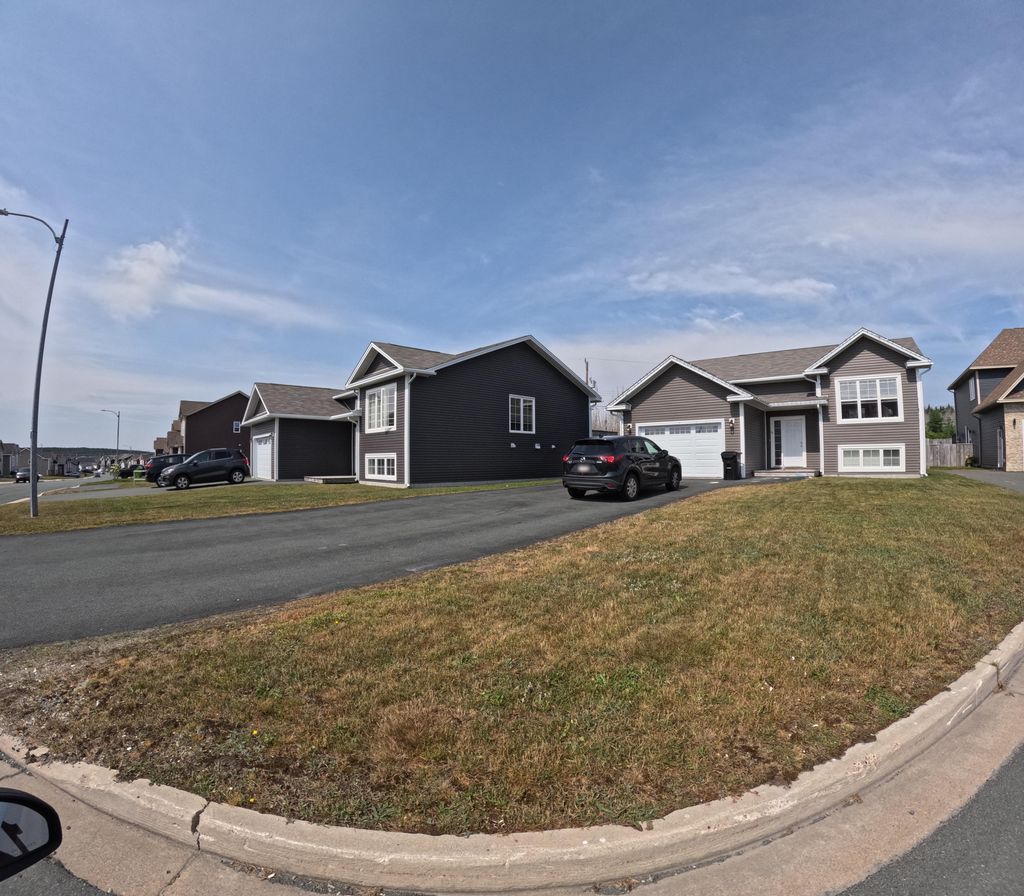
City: st_johns